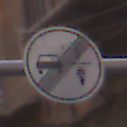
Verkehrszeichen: EndeVerbotUeberholenEinspurigeFahrzeuge
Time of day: MorningAfternoon
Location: Outdoor (Urban)
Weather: Clear
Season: NotSpecified
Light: Natural